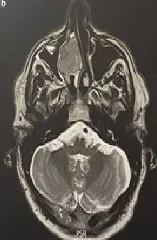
Axial T2 TSE Fast.
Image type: radiology (mri)